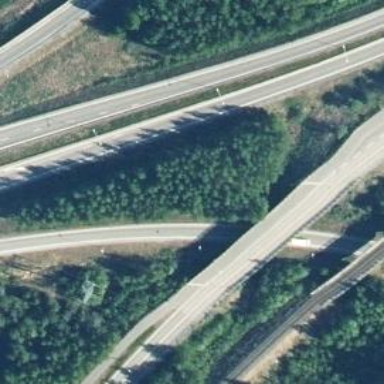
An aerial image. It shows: Asphalt motorway.